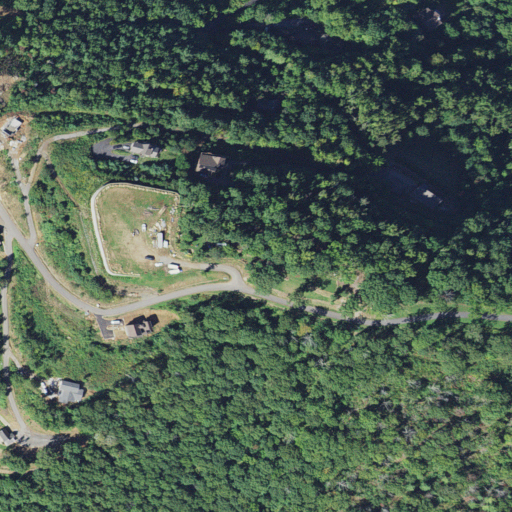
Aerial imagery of mountain in North Carolina named Baird Mountain containing deciduous forest, open development, grassland, low intensity development, shrub, medium intensity development, and high intensity development